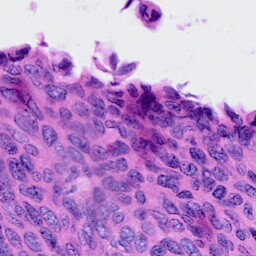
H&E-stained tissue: Cervix